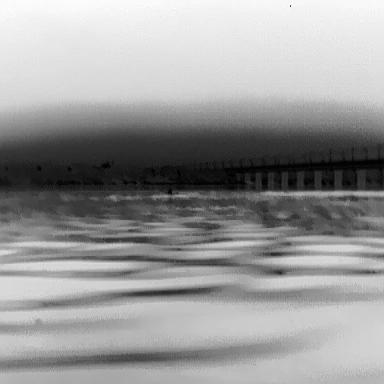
There is a canoe in the infrared image.